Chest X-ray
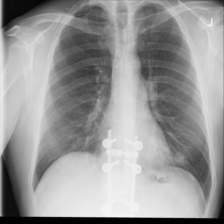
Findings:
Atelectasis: negative
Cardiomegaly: negative
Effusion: negative
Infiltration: negative
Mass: negative
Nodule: negative
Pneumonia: negative
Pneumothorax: negative
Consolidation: negative
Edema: negative
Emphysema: negative
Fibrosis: negative
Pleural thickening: negative
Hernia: negative